Question:
The picture shows these little gaps. The big, blue between the gaps are content holders which widths are determined. The red border is the resizable .
So the two outer gaps describe the left and right of the red . The two gaps next to each container are the left and right of each .
Everytime I resize the the 'SizeChanged' event of it gets raised.
'gapsize = (holderWidth - summedUpWidthsOfAllContainers) / numberOfGaps'
I get the holderWidth via the 'ActualWidth' (UIElement) property. I rebind (Silverlight hack) the MarginProperty of each and the PaddingProperty of the everytime I the 'SizeChanged' event is raised ('UpdateTarget' doesn't work in Silverlight and 'INotifyPropertyChanged' is not available). This is done in the 'UpdateMargins()' method which gets called in the 'SizeChanged' event handler.
I try to prevent non-visible refreshing of the margins (less than one pixel) with comparing previous with new margins.
But with this approach I cause layout cycles from time to time. Now I just wanted to ask if there is a logic mistake. I've read <URL> blog and tried to solve it this way. But these layout cycles still appear.
I do this to center the contentholders () everytime the holder gets resized. I know that a Grid with two columns would be a viable solution, as well. But the problem is that the red must be a WrapPanel, that in this case the second blue jumps under the first one, if the gets too small to show them next to each other.
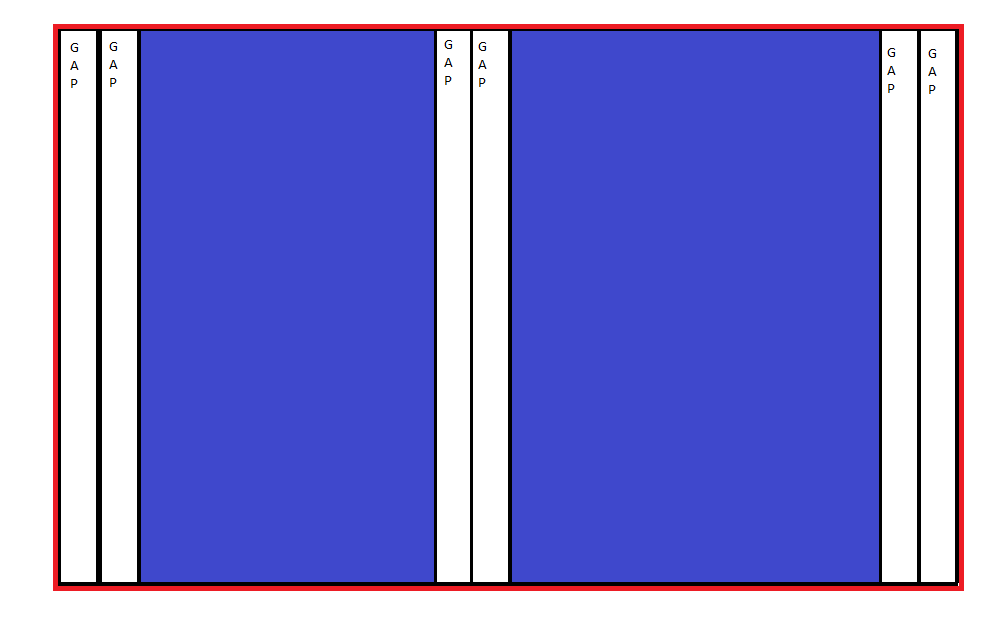
Answer: In my opinion changing anything on the visual tree in the SizeChanged event can end up giving you performance issues due to the multiple layout cycles that get invoked if you are not careful (this seems consistent with the issue you're describing).
If you need to layout content in a specific way I would advise creating a new panel and overriding the ArrangeOverride and MeasureOverride methods which are used during the layout cycle. You could use the existing WrapPanel source code (downloadable from CodePlex under Ms-Pl) and change the logic to layout the content as you require.
There are plenty of articles online about creating custom panels and the Silverlight layout cycle..
Sorry I can't help directly with your problem but hopefully this information can be of some use to you